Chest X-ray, PA view. Patient: 47 years old, sex M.
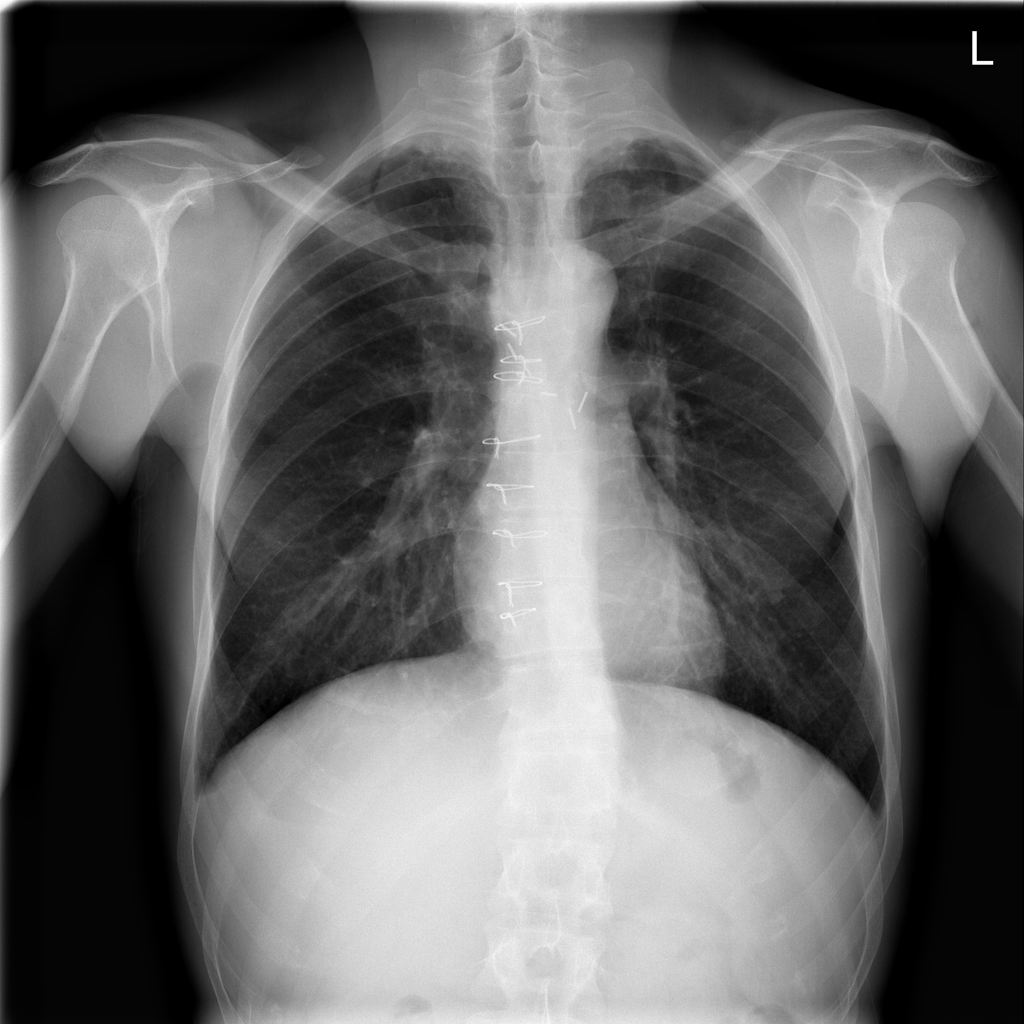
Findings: Fibrosis, Infiltration